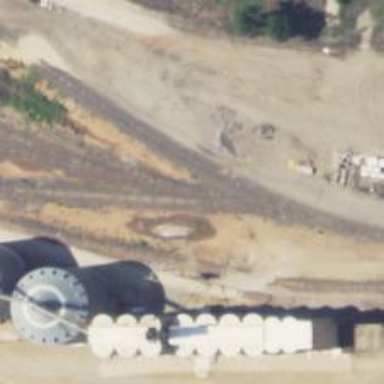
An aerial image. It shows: Rail spur service.